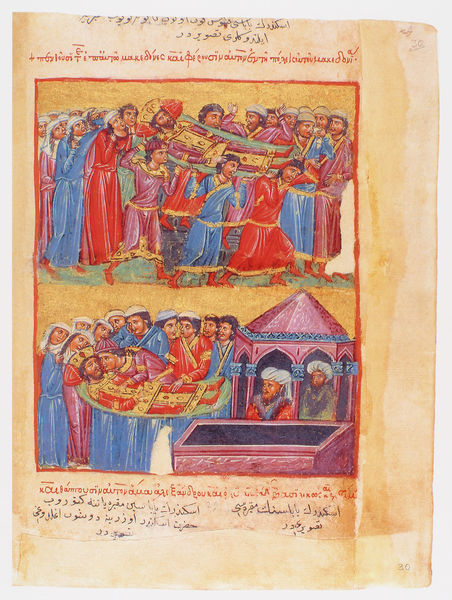
Titel: Der griechische Alexanderroman
Institution: Venedig, Hellenic Institute Codex Gr. 5
Schlagwörter: blau, mann, weiß, frauen, gelb, grün, menschen, bunt, männer, orange, schwarz, haus, rot, feier, leiche, rahmen, tod, tot, tragen, trauer, hütte, gold, blatt, rosa, schrift, küssen, papier, liegen, könig, pink, buch, orient, weinen, seite, illustration, buchstaben, buchseite, pergament, arabisch, beerdigung, sarg, grab, baldachin, umzug, tempel, turban, handschrift, turbane, zelt, grablege, buchmalerei, alexander, beerdigen, manuskript, truban, 1200, alexanderroman